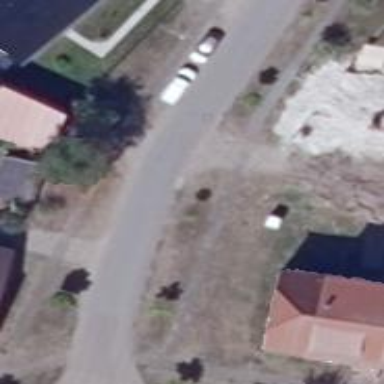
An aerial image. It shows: Residential road with concrete surface.